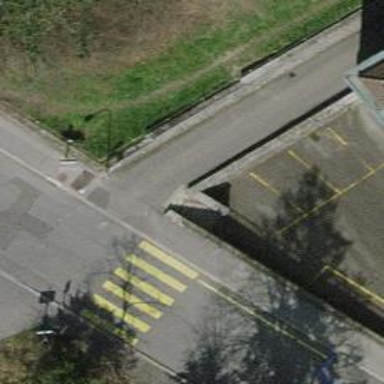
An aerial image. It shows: Wall barrier.